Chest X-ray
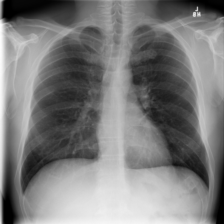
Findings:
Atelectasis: negative
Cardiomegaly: negative
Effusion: negative
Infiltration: negative
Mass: negative
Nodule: negative
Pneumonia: negative
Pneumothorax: negative
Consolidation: negative
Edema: negative
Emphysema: negative
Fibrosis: negative
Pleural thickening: negative
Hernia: negative